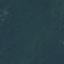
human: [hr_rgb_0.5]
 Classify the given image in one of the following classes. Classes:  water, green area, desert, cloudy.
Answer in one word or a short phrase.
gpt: green area